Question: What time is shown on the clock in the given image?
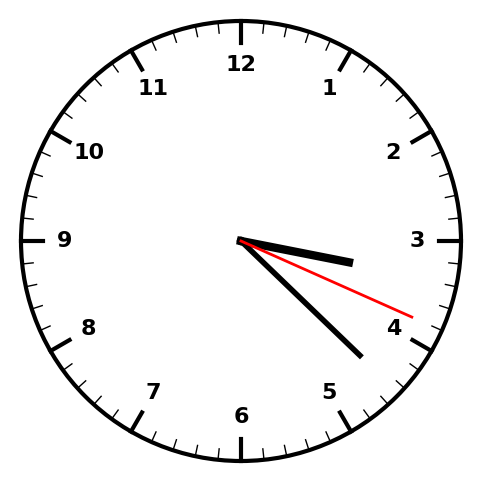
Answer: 03:22:19